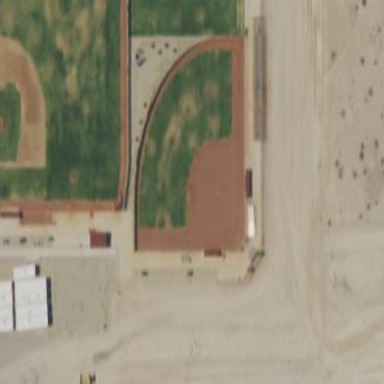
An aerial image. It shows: Softball pitch for leisure and sport activities.